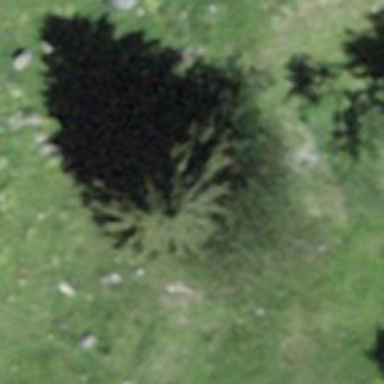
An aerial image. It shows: Needle-leaved tree in nature.